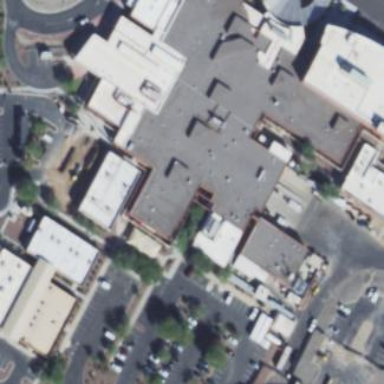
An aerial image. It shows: Healthcare facility identified as hospital.